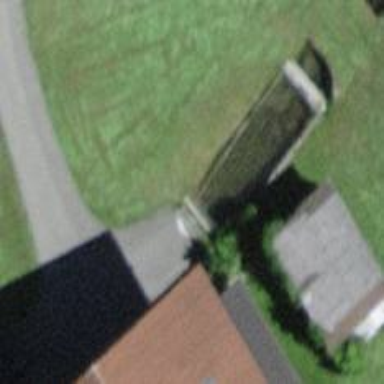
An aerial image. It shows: Culvert tunnel.